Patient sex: M
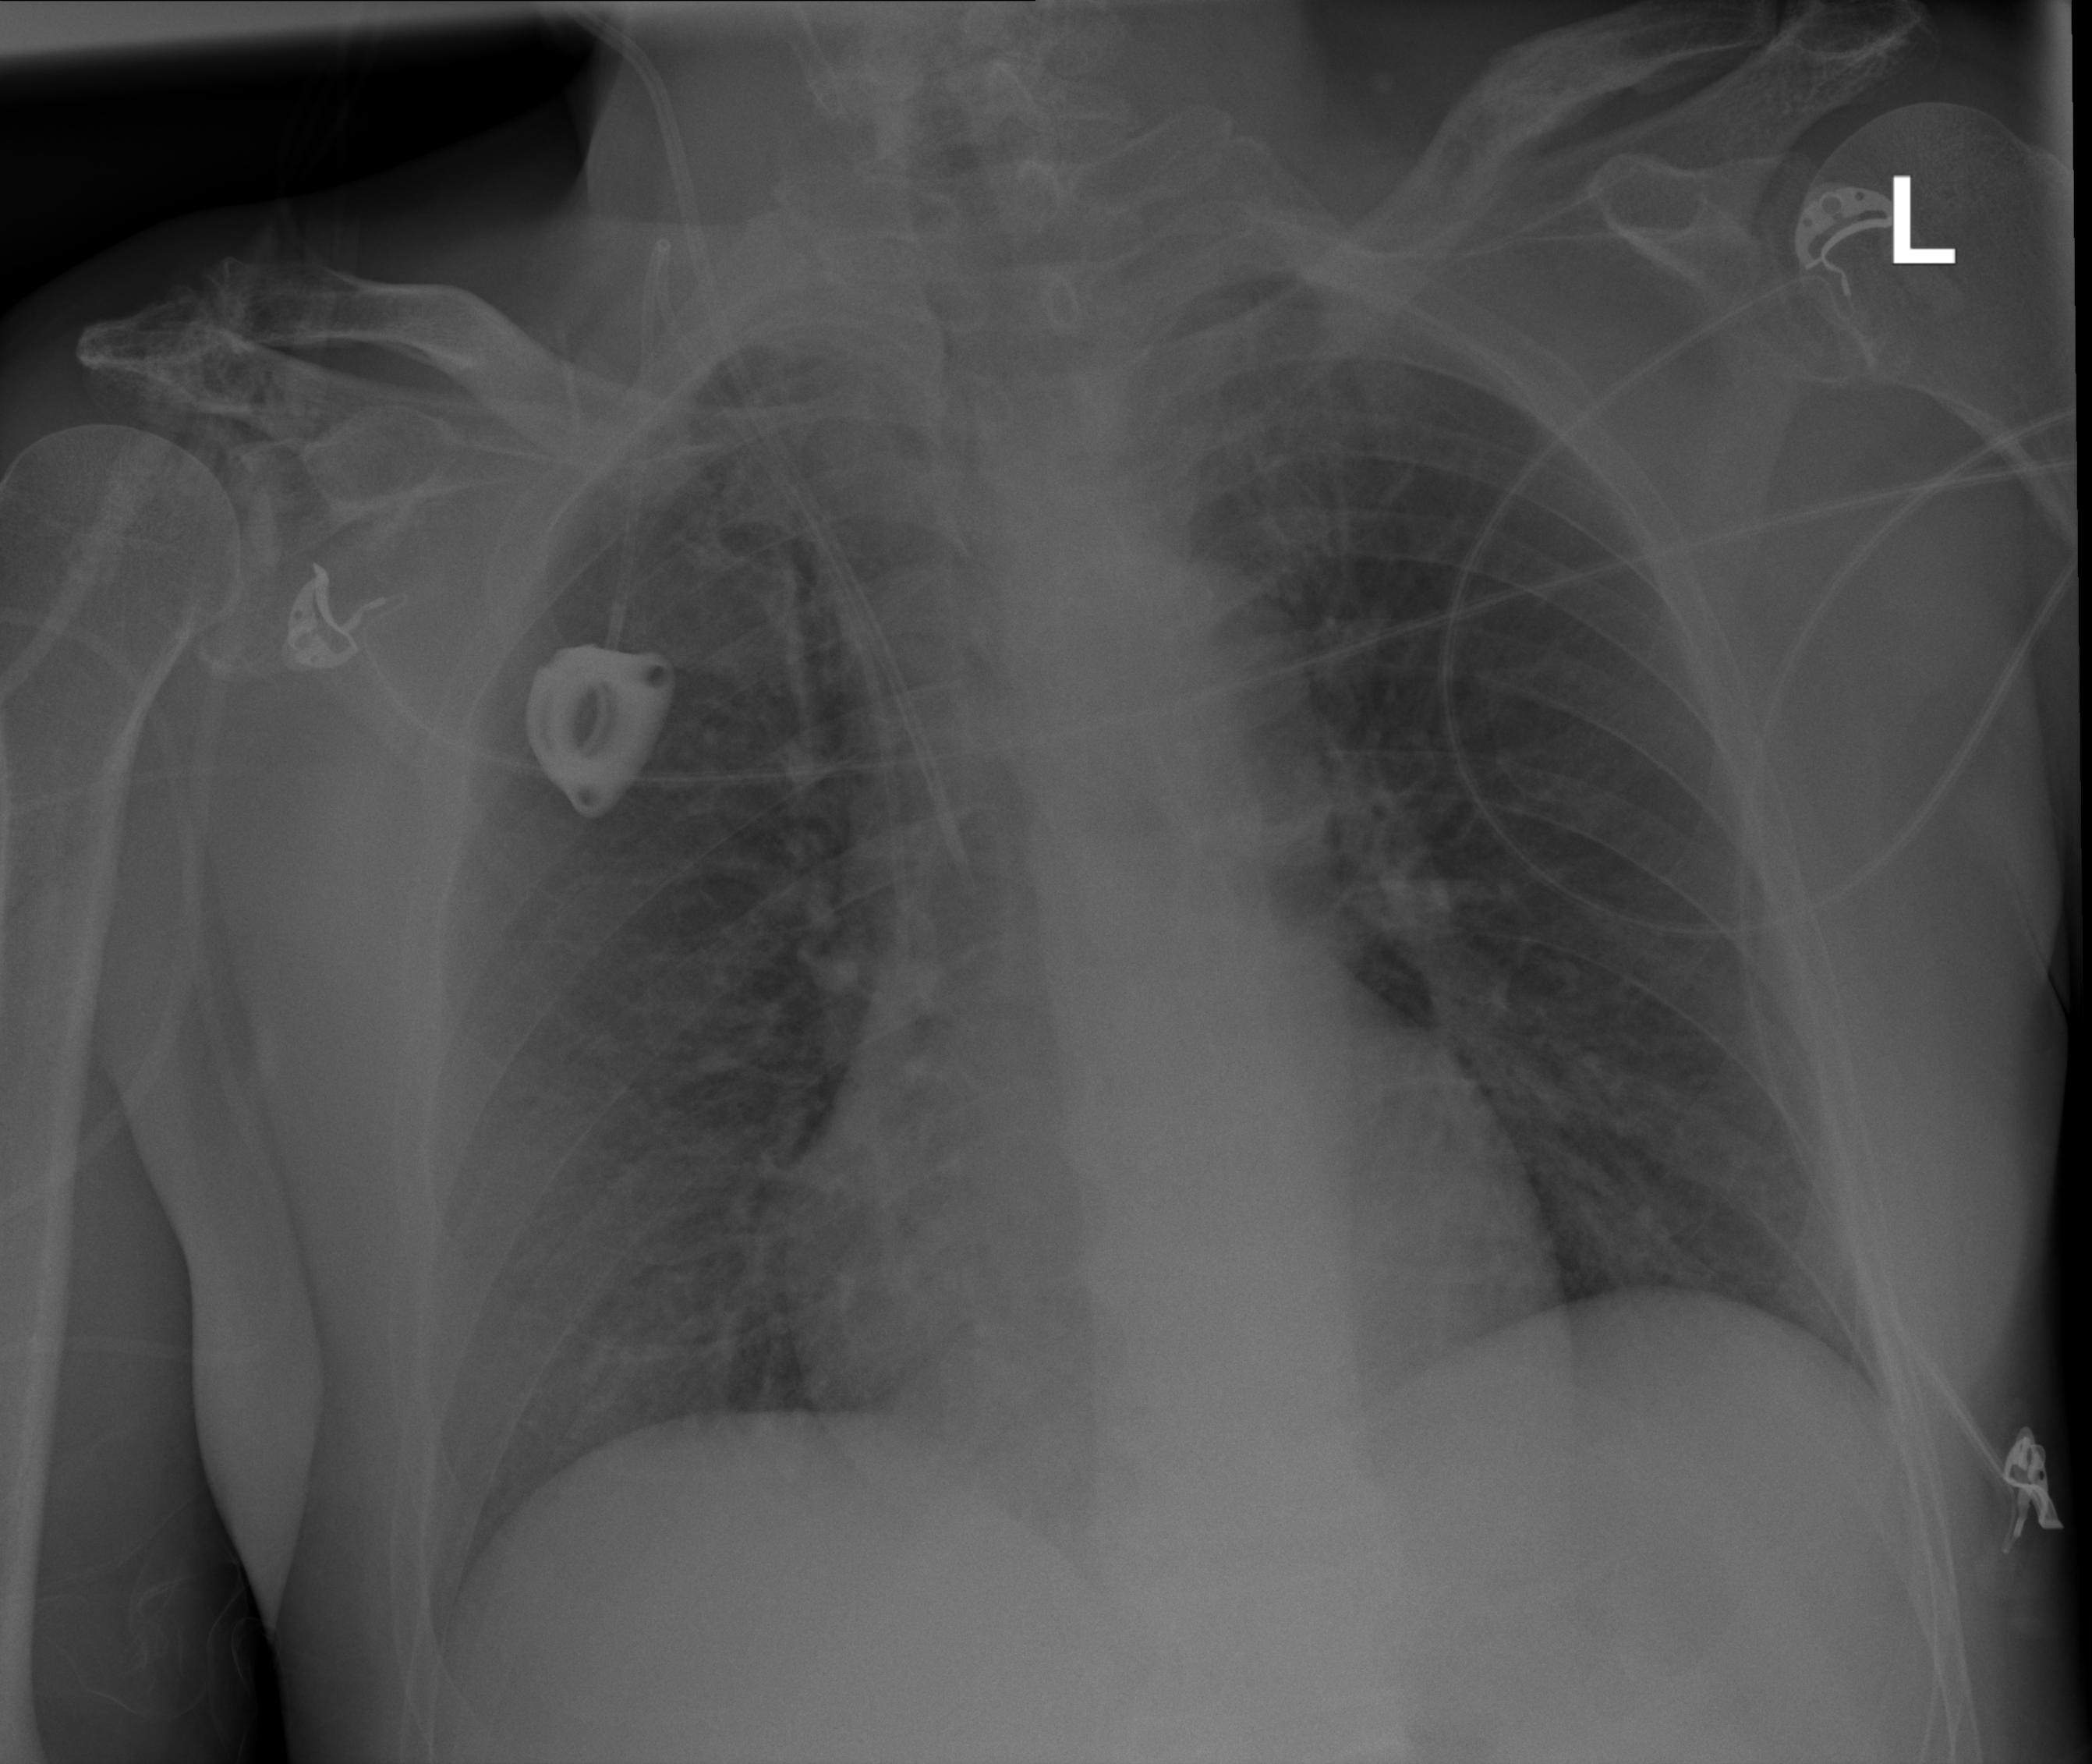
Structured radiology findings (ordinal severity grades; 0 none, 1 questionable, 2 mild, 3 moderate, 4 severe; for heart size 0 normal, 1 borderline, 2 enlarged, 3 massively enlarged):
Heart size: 0
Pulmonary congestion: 2
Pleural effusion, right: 0
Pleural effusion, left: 0
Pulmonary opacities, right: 0
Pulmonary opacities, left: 0
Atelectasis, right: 0
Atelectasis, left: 0